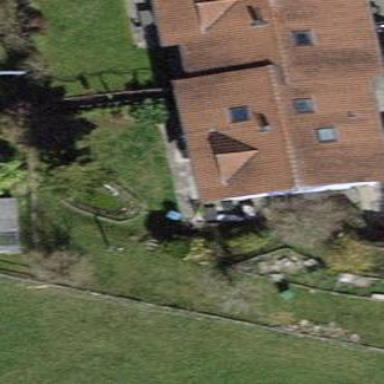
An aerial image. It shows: Gabled roofed house.